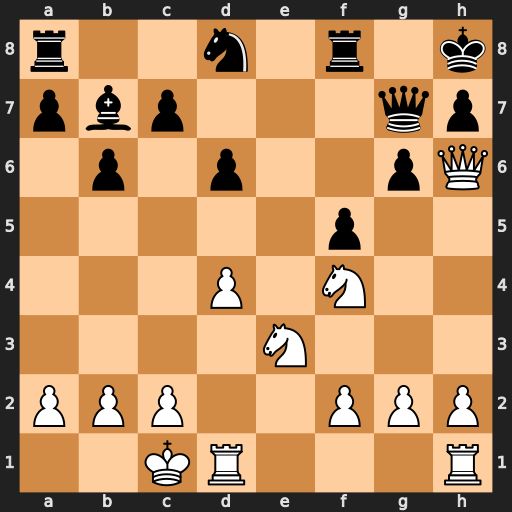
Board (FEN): r2n1r1k/pbp3qp/1p1p2pQ/5p2/3P1N2/4N3/PPP2PPP/2KR3R
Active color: w
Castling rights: -
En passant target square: -
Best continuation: Nxg6+ Kg8 Qxg7+